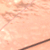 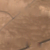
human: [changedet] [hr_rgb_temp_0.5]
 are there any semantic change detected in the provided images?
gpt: No change was made.